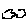
Label: cloud